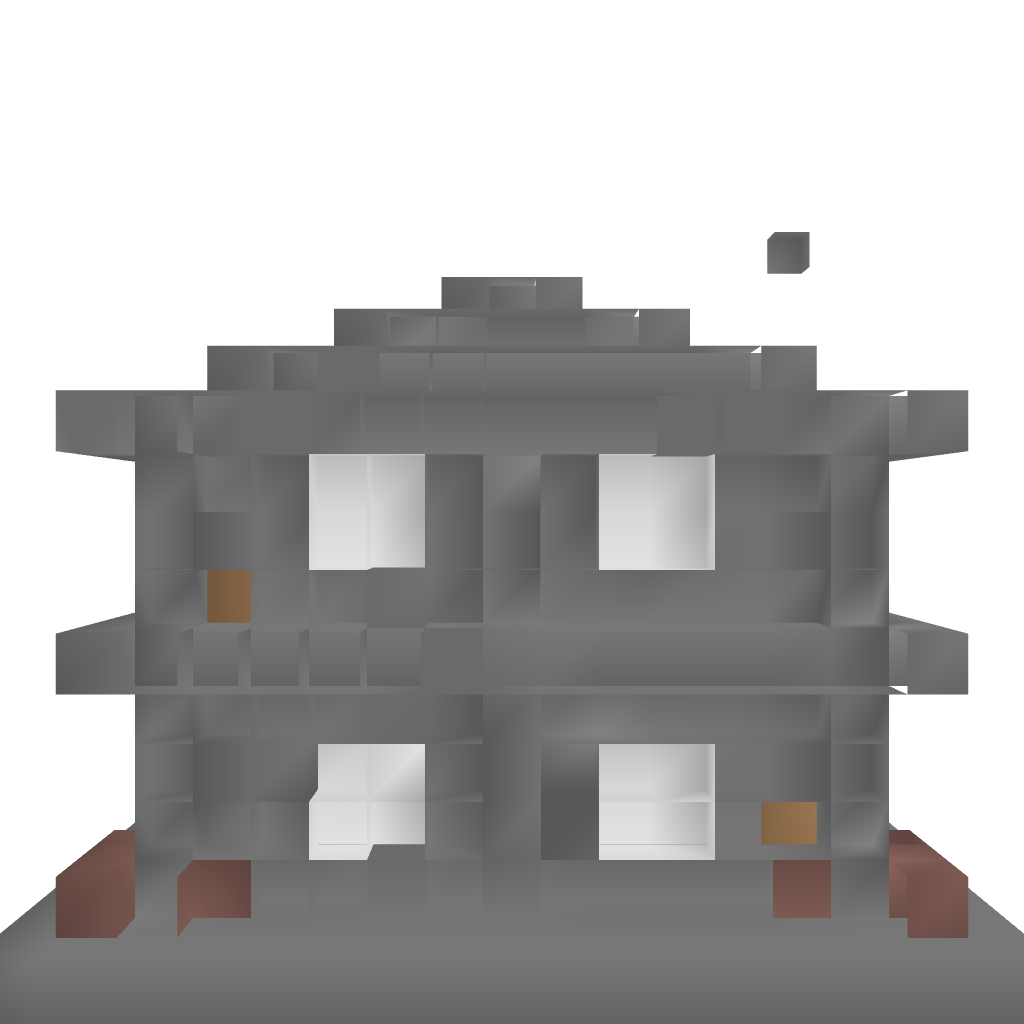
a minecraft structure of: BigHouse good quality